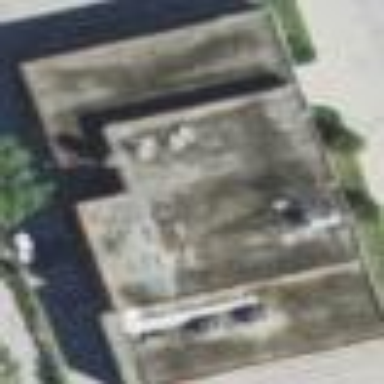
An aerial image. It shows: Office building.